Brain MRI, t2w sequence, axial 2D slice.
Patient: age 31, sex M, weight 80 kg, height 1.78 m
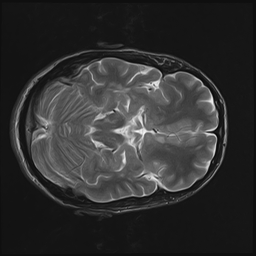